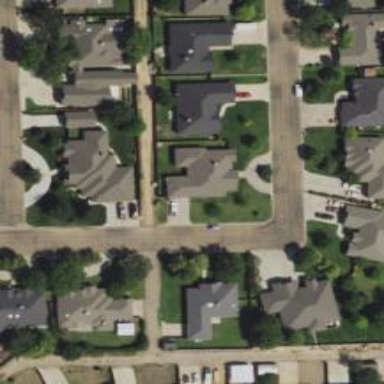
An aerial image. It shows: Alleyway designated as service road.